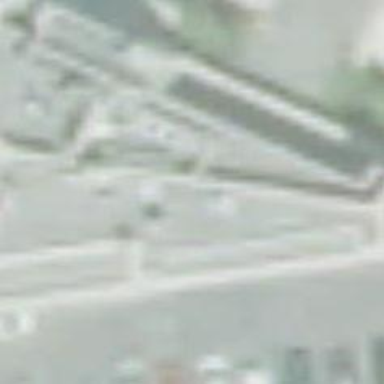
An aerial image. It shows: Convenience shop.